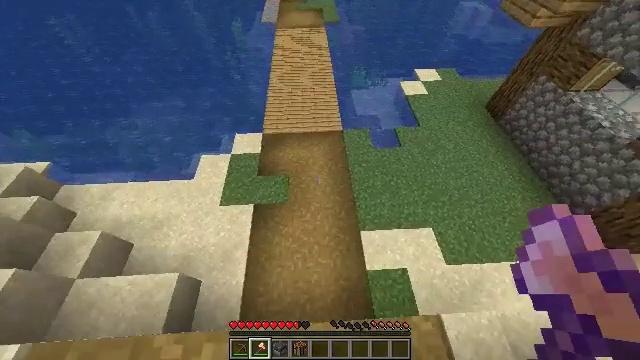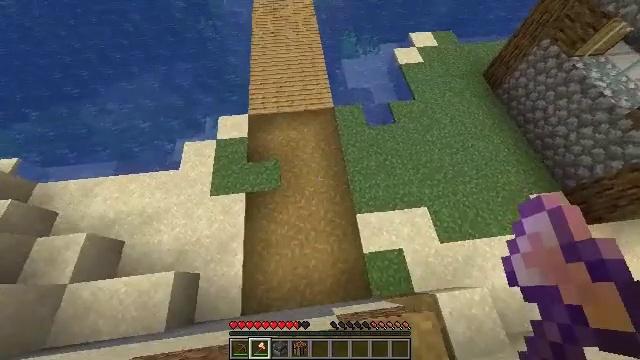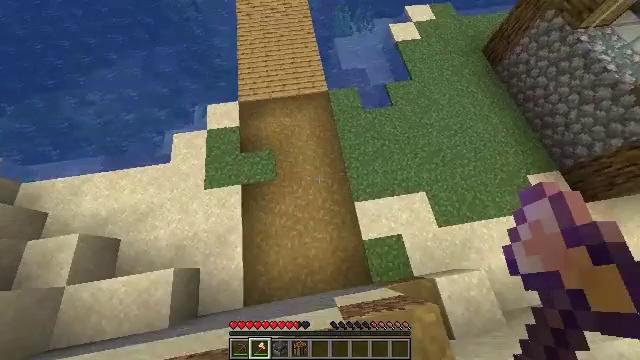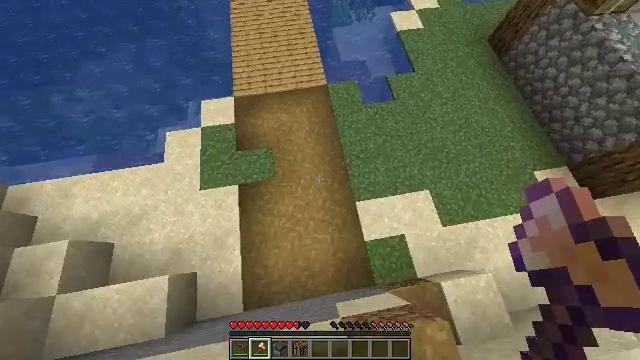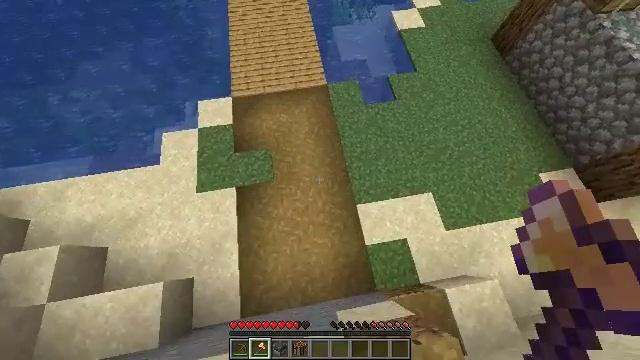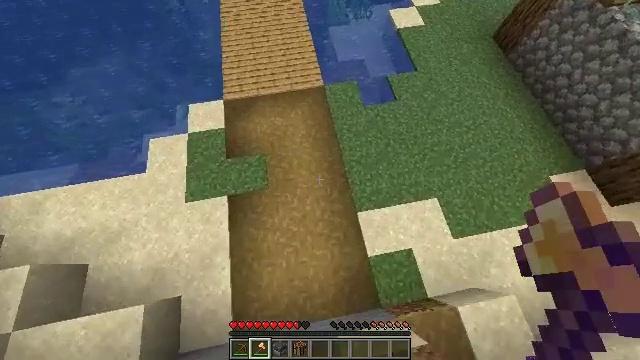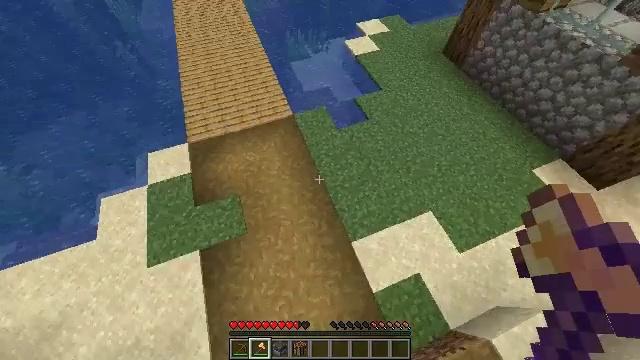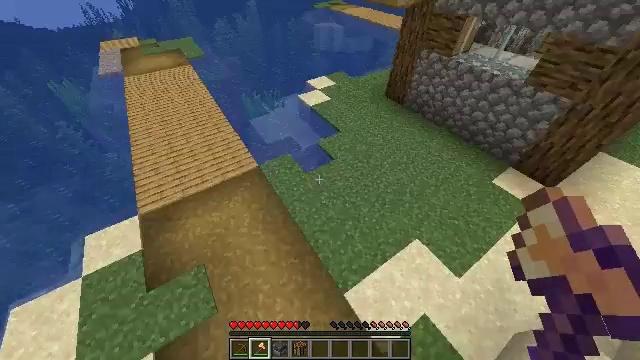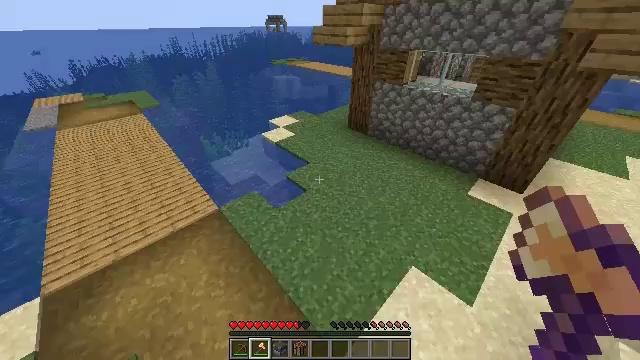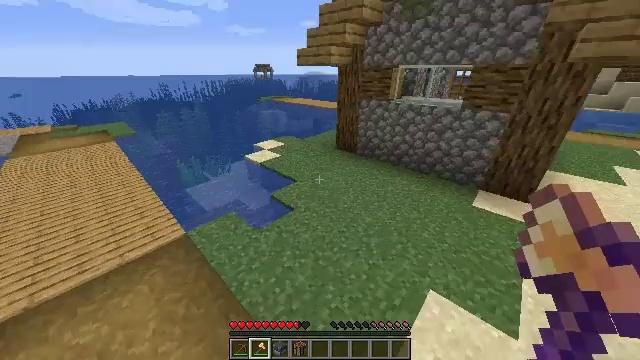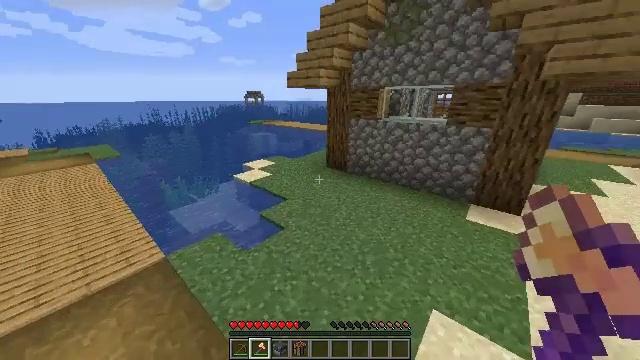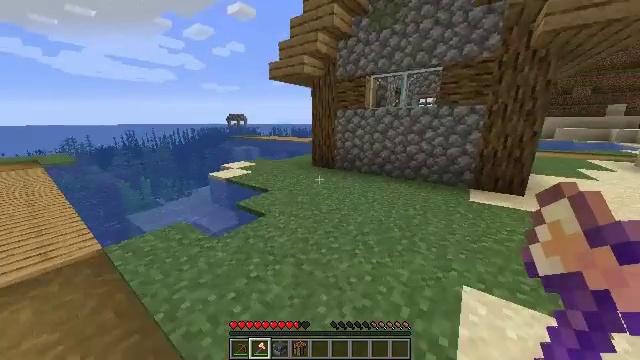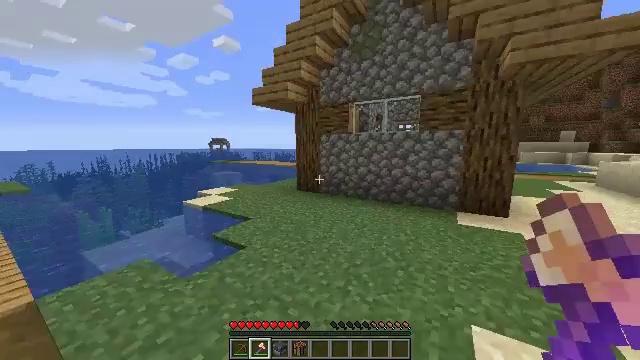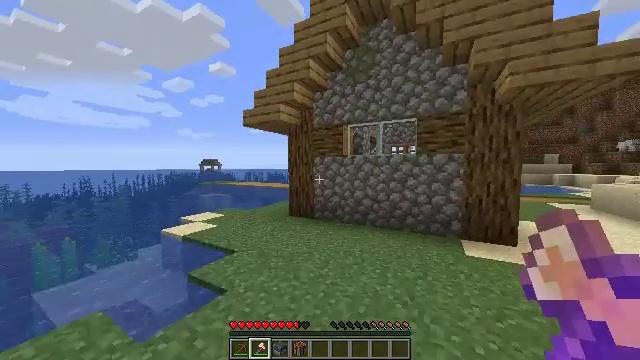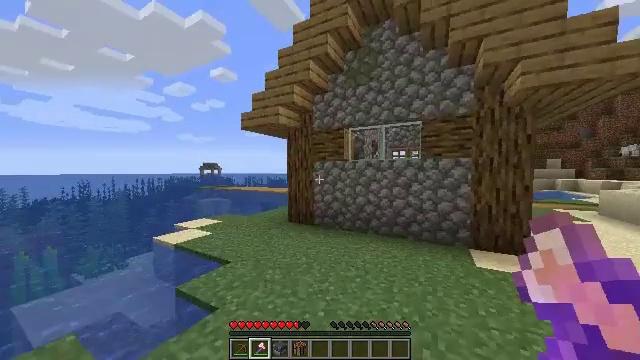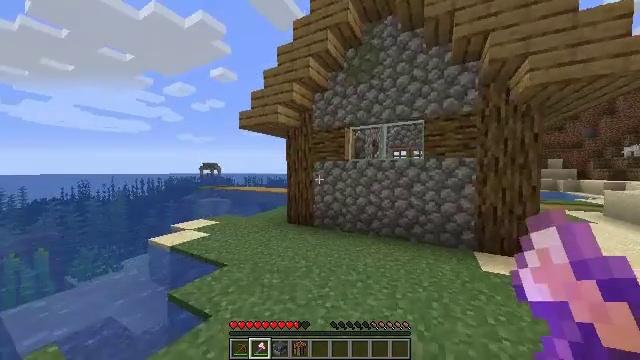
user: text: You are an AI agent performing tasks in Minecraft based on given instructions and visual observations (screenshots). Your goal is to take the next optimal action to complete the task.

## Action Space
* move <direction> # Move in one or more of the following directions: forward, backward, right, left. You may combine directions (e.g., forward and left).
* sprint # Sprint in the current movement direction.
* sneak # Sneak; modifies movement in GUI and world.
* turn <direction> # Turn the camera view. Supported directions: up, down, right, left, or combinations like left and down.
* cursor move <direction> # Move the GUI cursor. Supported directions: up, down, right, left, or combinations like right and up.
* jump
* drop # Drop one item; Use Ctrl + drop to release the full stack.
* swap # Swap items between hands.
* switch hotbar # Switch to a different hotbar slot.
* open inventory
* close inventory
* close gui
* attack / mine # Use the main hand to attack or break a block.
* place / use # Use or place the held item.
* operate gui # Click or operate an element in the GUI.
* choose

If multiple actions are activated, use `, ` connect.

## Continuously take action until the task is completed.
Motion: motion action
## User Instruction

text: Left click on the blast furnace to break it.
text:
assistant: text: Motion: move forward, turn right and down
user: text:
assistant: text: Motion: move forward, turn right and down
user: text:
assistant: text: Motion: move forward and move right, turn down
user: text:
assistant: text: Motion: move forward and move right
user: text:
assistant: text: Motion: move forward and move right
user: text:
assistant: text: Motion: move forward and move right, turn right and up
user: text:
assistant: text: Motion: move forward and move right, turn right and up
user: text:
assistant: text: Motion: move forward, turn right and up
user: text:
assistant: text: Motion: move forward, turn right and up
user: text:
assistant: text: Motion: move forward, turn right and up
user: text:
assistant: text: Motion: move forward, turn right and up
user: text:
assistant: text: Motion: move forward, turn right and up
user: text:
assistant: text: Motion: move forward, turn right and up
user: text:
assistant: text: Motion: move forward, turn up
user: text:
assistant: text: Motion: move forward, sprint
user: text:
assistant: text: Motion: move forward, sprint
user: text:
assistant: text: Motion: move forward, sprint
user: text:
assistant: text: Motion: move forward, sprint
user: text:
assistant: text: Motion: move forward, sprint
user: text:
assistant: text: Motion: move forward
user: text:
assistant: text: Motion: move forward
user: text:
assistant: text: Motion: move forward
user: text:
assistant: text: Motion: move forward
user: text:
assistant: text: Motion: move forward
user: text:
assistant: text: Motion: move forward
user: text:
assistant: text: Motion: move forward
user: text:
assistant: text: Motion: move forward
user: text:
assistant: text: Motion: move forward and move left
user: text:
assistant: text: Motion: move forward and move left
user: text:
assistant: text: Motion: move forward and move left